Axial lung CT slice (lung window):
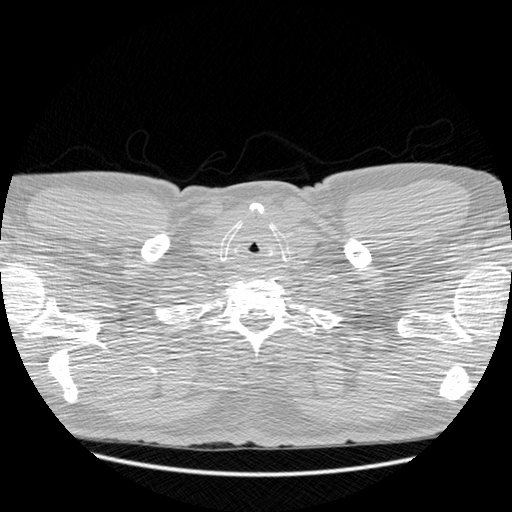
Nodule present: no